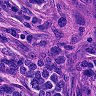
Metastatic tissue present: yes